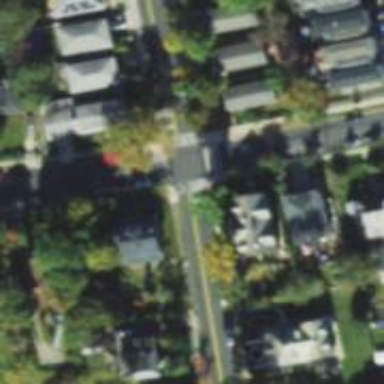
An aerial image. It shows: Road with stop sign.